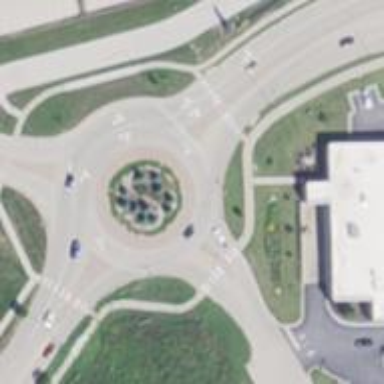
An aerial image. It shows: Unclassified road featuring roundabout.